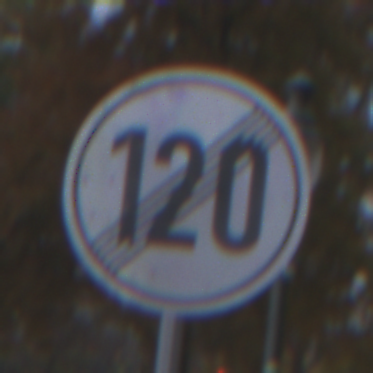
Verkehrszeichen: EndeGeschwindigkeit120
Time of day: MorningAfternoon
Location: Outdoor (Urban)
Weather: Overcast
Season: NotSpecified
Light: Natural